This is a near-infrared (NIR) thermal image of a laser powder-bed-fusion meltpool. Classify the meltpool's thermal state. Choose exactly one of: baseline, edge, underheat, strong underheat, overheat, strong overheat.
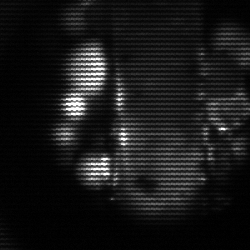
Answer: strong underheat